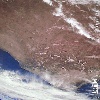
Label: land